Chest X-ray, AP view. Patient: 64 years old, sex M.
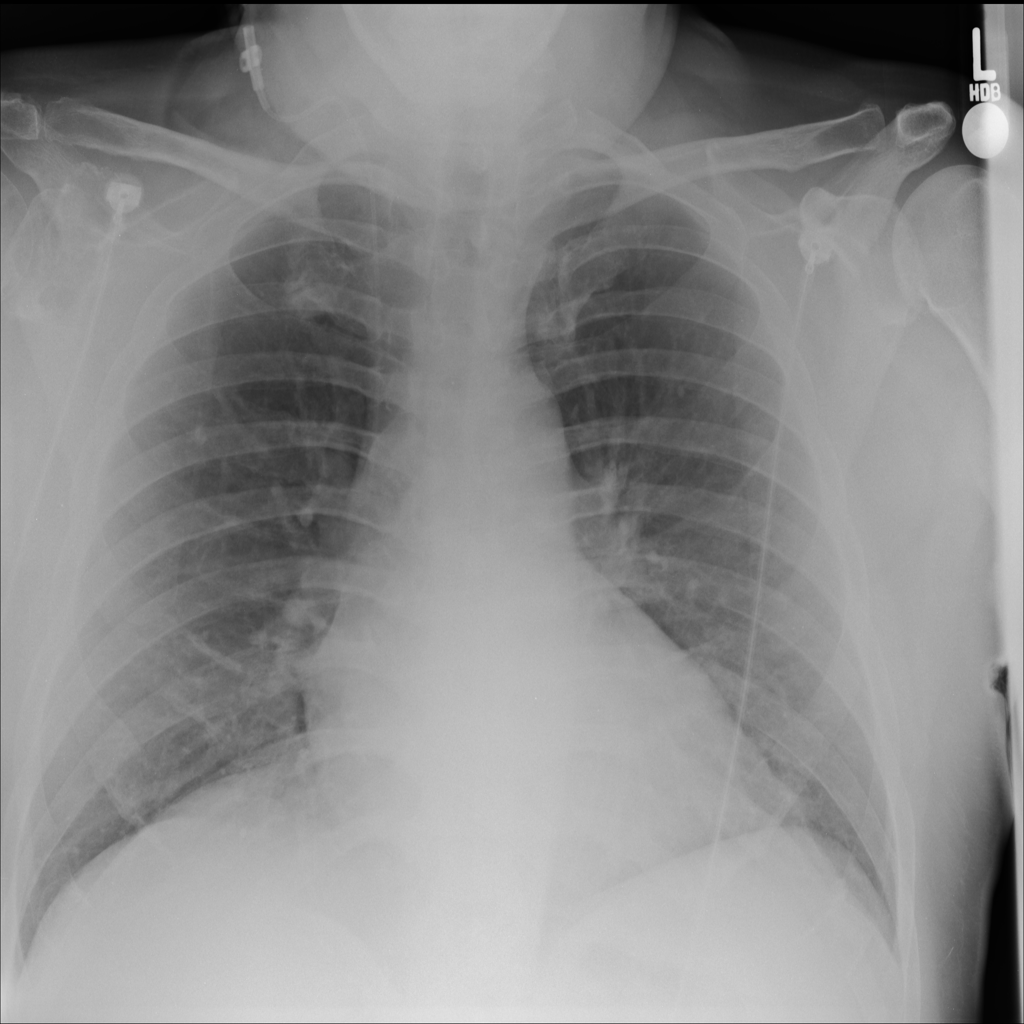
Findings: No Finding